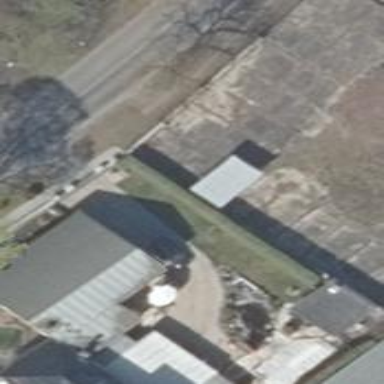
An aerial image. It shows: Building.